Question: I am a beginner at QT and I have been trying to port a GUI project over from raw Win32 to QT. Only problem is I cannot find the name for some controls in the QT framework such as the pictured one below.

I believe it is called a listbox in C# and C++ and I used some code to put the title bar up at the top containing "Update, Version, Size, Date". What would this translate to in QT? I have tried the tableview from QT but it only succeeds in making a Microsoft Excel type box with rows and columns, my goal is only to get vertical columns with a title at the top. Thank you!
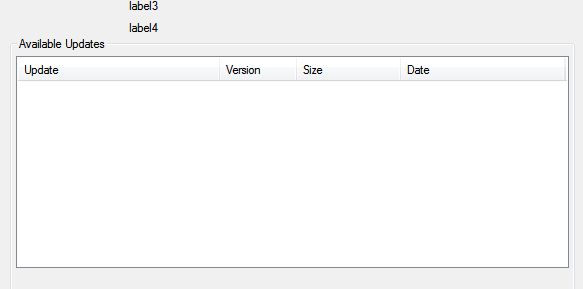
Answer: 'QListBox' was <URL>.
For the type of multi-column control pictured, <URL> should work.